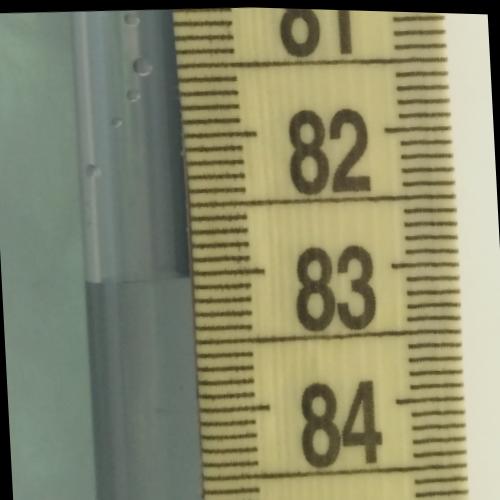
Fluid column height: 83.0 cm